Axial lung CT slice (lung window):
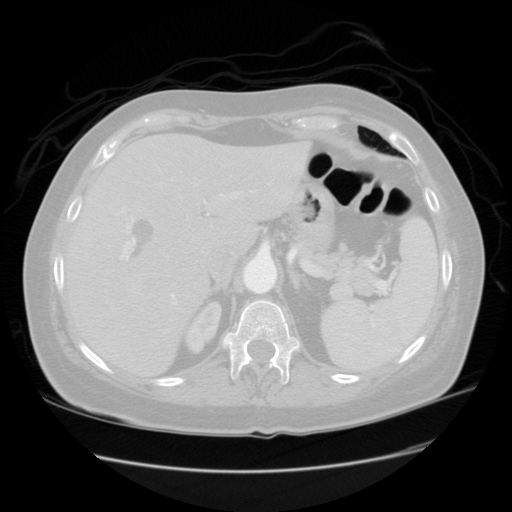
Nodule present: no